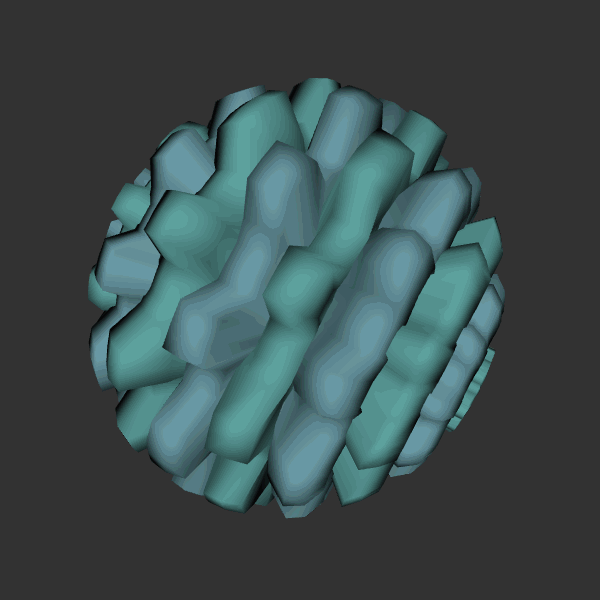
Background: dark